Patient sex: F
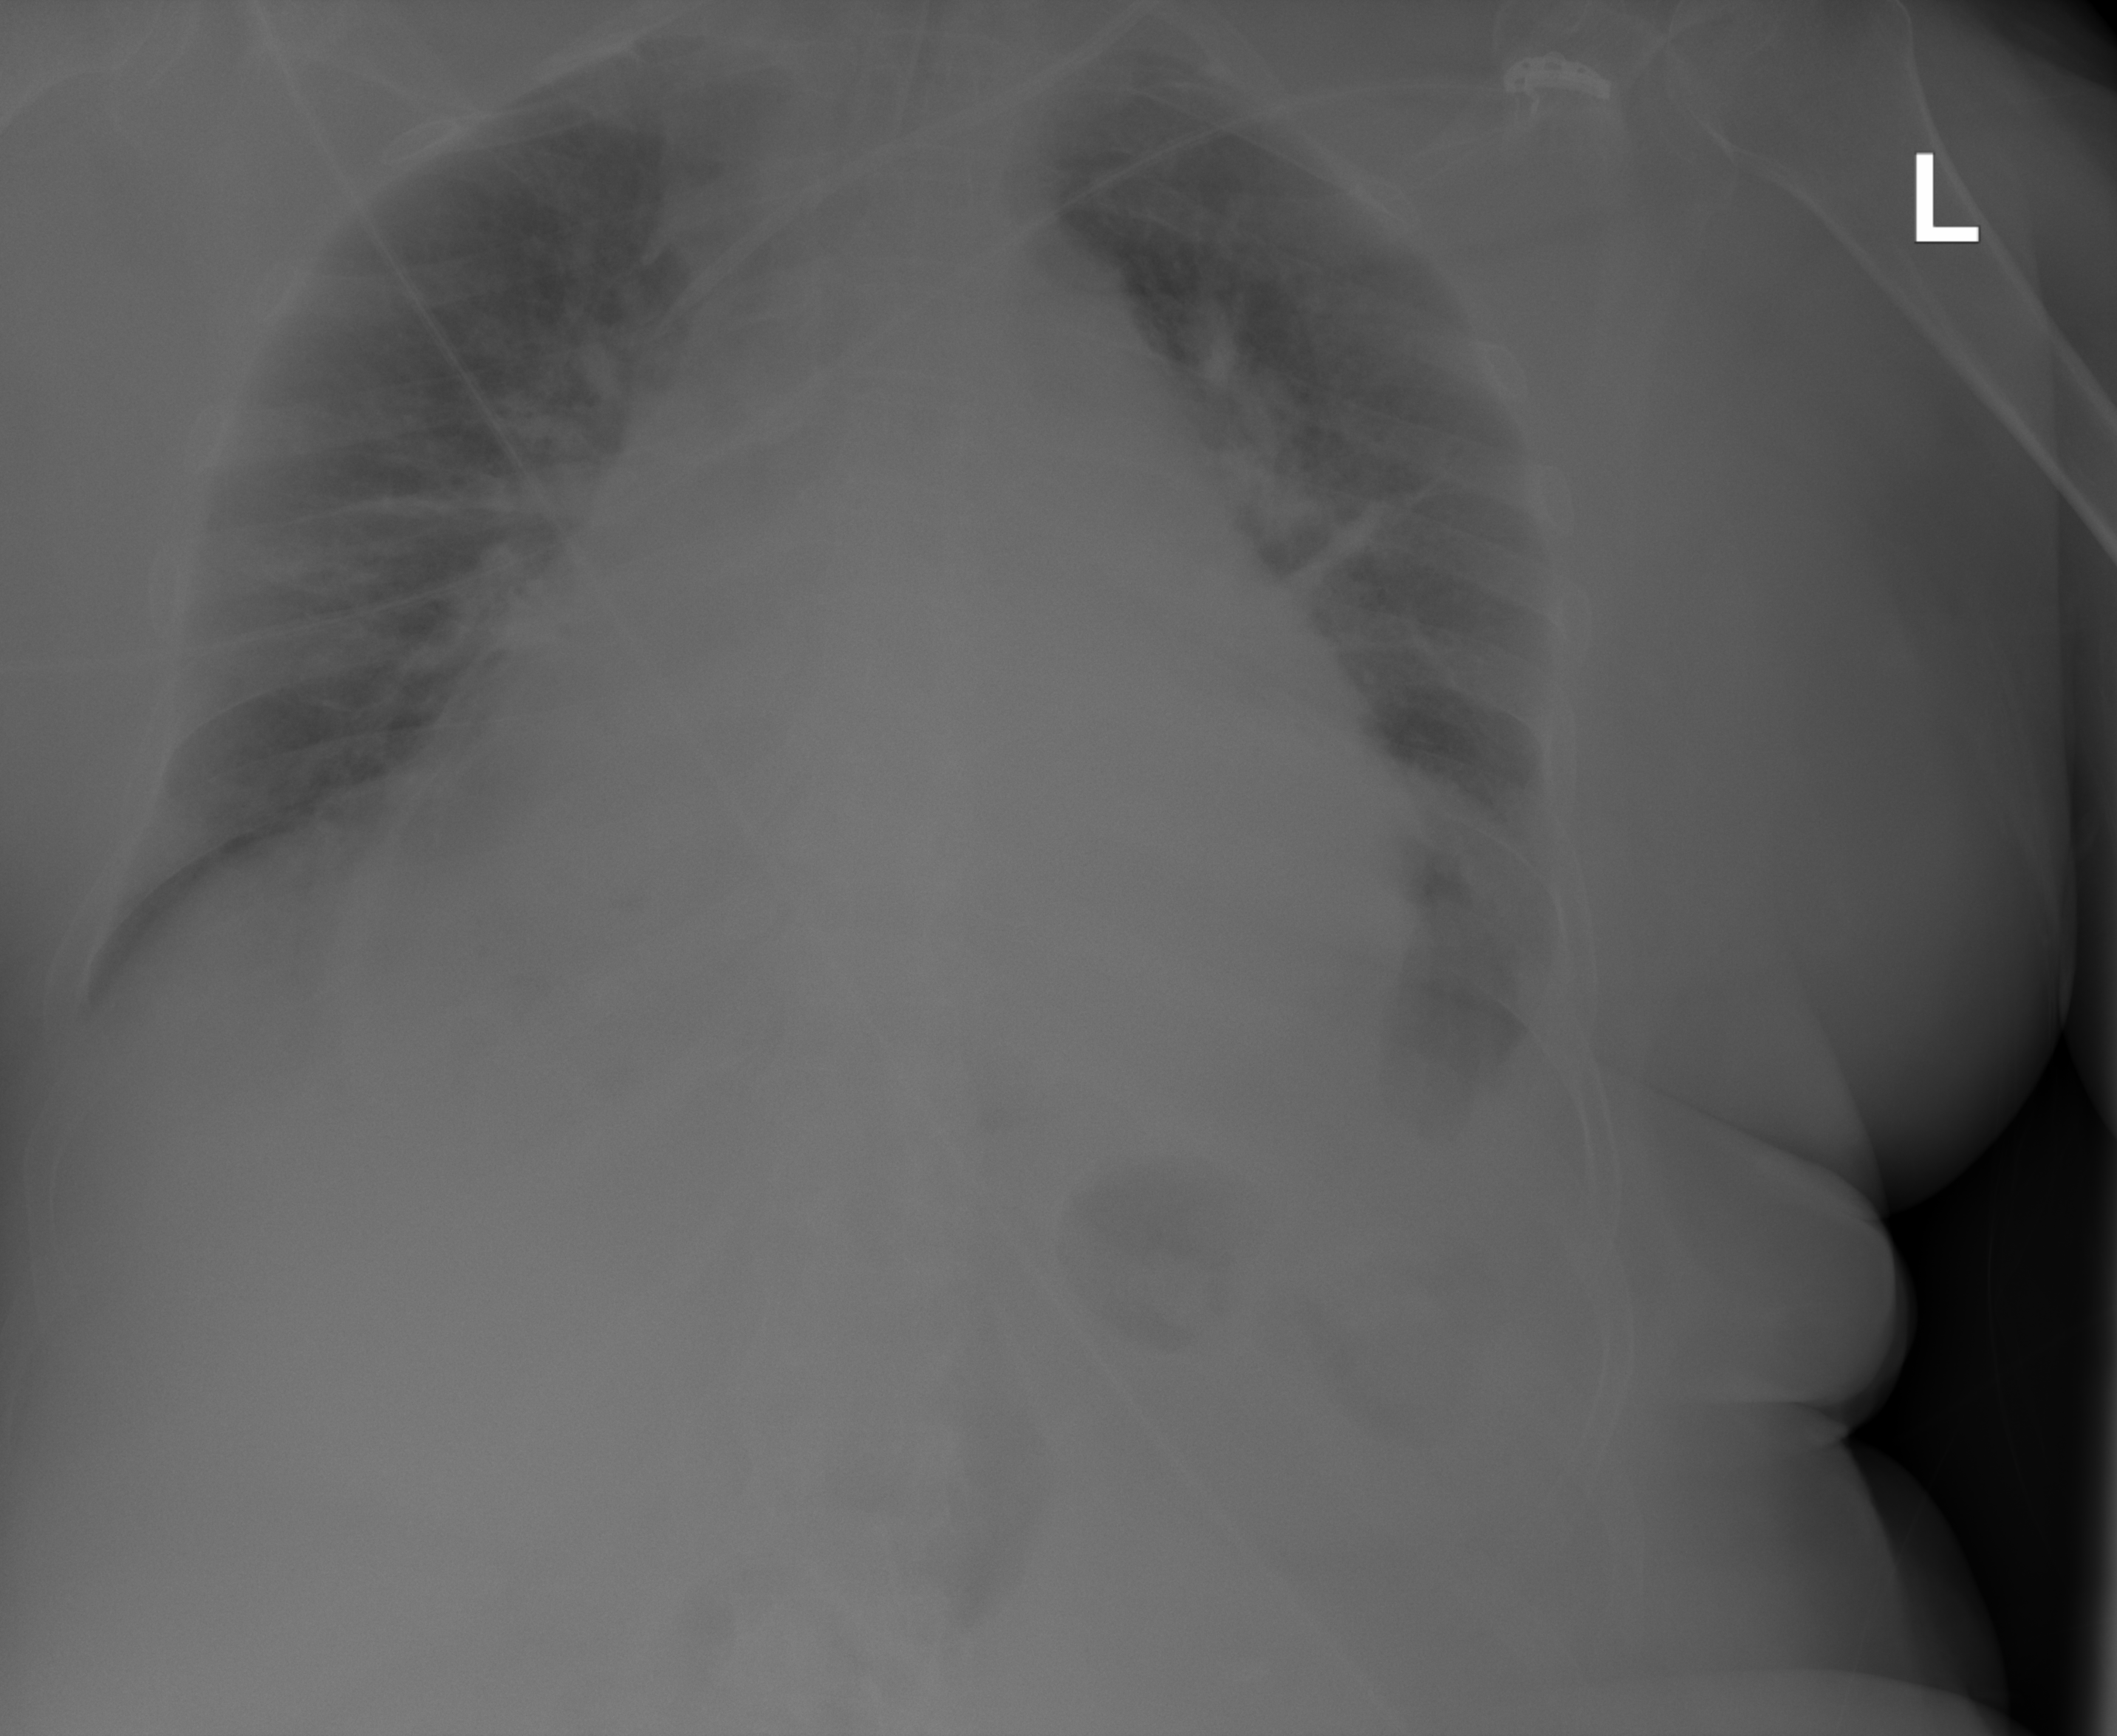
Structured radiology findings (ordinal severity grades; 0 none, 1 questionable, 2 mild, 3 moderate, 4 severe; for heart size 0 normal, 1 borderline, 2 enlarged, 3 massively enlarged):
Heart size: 3
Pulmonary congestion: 2
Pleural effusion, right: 0
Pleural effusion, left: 0
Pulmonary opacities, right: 2
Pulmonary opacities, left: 2
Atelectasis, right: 2
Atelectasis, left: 2